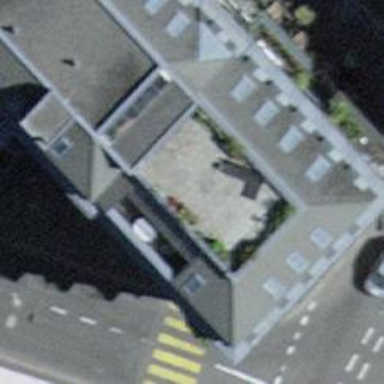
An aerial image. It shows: Cafe.